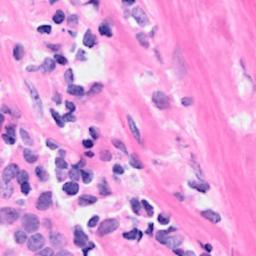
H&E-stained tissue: Breast